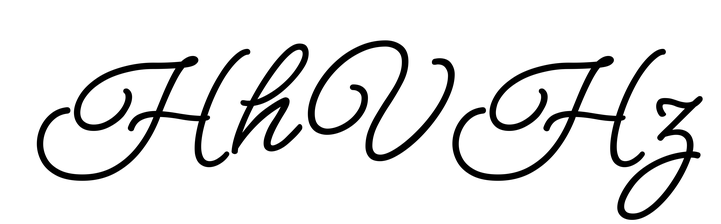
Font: MeowScript-Regular